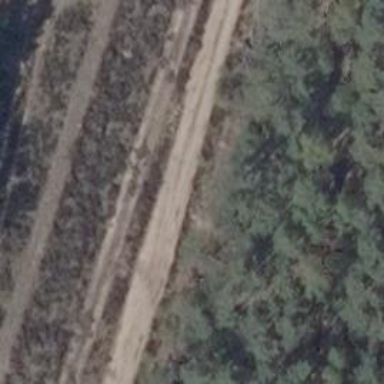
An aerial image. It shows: Track road with grade3 tracktype.